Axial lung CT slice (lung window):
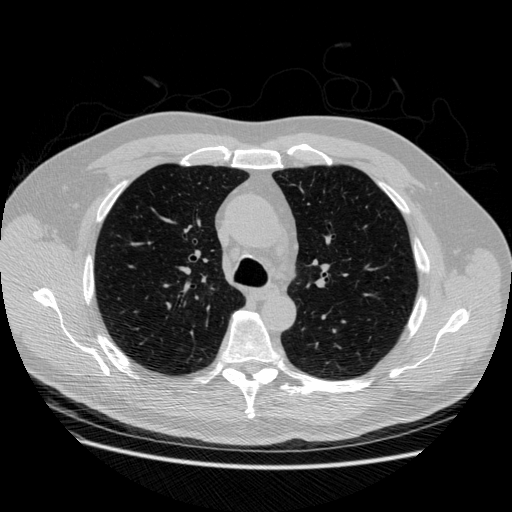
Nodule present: no